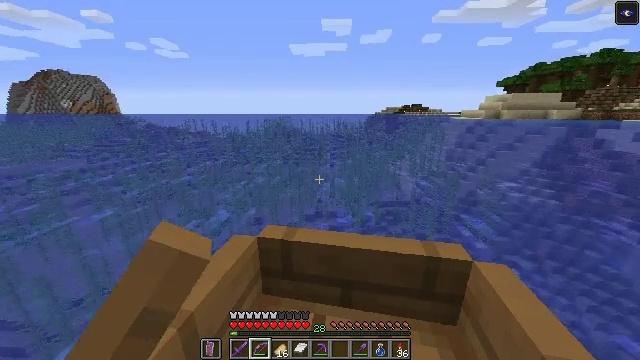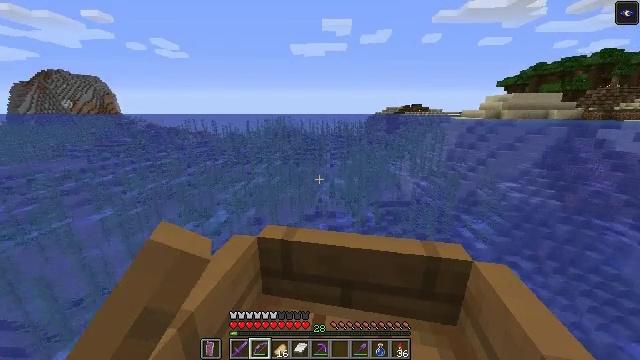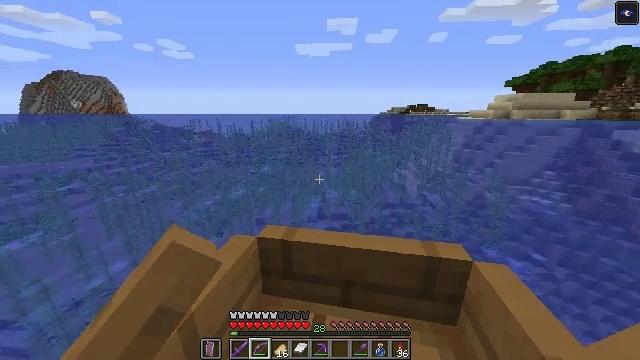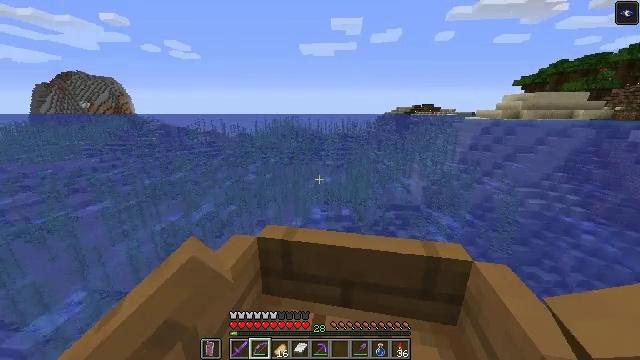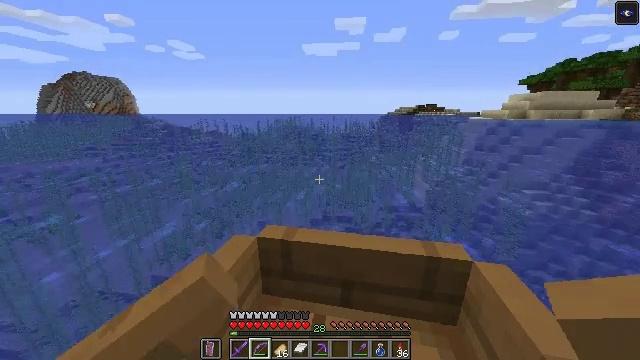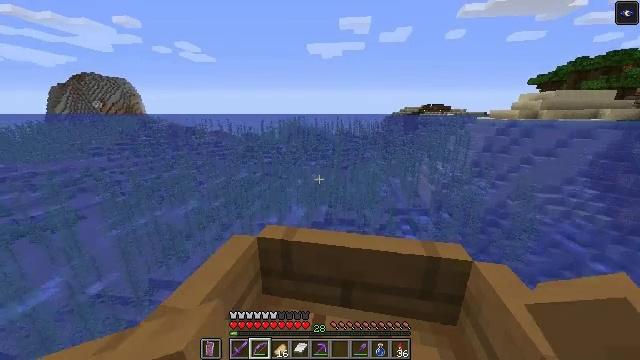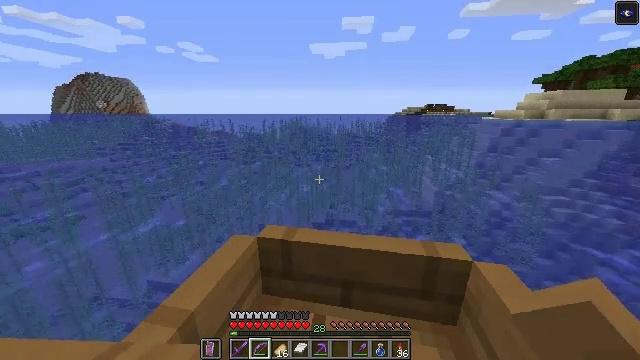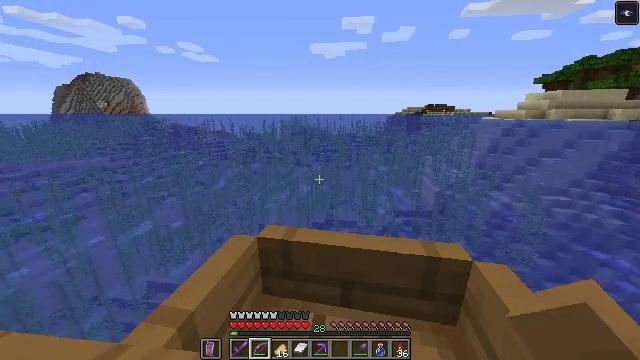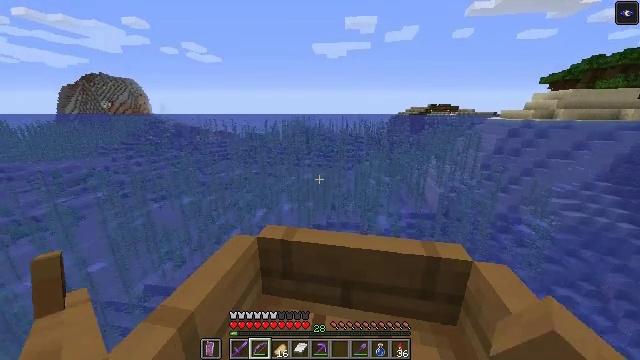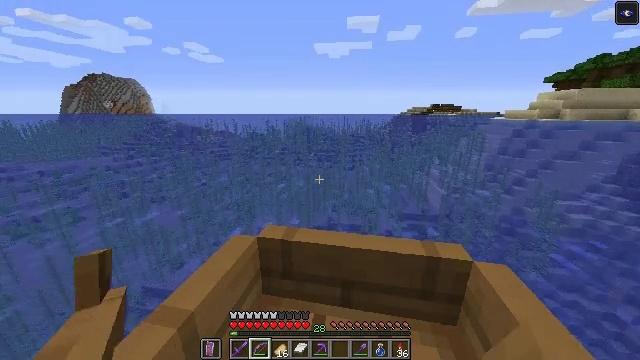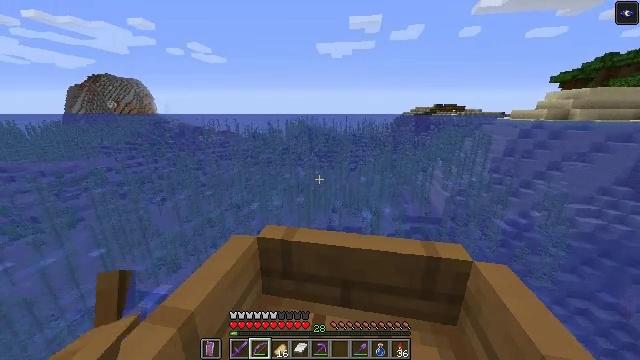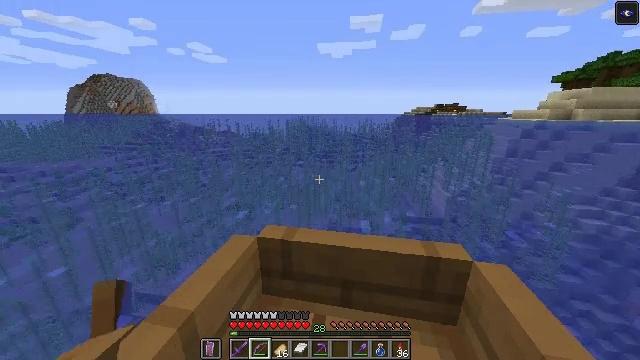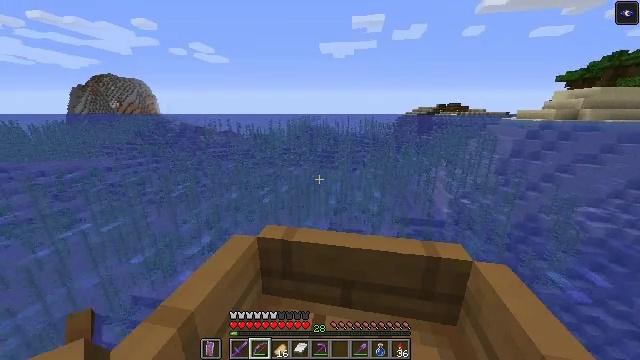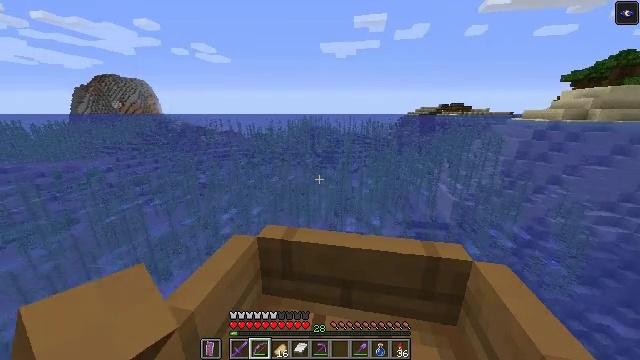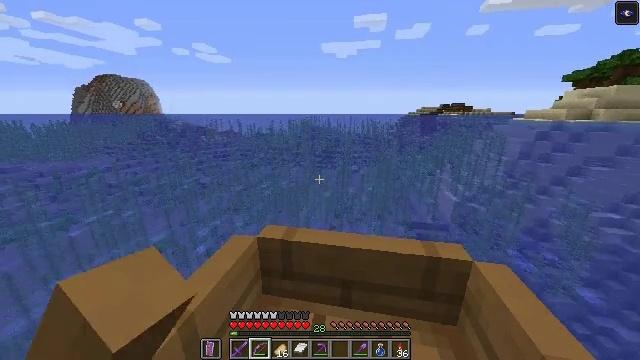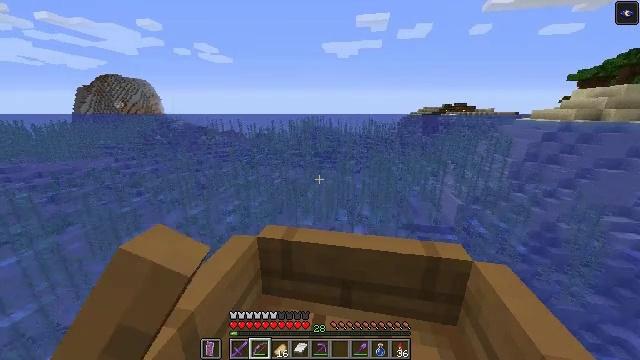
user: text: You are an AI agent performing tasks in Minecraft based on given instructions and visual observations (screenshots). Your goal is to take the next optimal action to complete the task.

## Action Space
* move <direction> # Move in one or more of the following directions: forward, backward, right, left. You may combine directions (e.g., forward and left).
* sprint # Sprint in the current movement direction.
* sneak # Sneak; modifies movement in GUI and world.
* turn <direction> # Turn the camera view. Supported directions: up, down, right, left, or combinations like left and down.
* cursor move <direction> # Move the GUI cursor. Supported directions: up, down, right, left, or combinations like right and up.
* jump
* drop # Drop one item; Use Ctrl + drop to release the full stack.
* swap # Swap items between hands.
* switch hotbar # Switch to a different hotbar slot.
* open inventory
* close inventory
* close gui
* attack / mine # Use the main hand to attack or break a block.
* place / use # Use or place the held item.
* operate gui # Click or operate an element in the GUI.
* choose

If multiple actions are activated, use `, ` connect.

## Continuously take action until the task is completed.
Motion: motion action
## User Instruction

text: Remove oak leaves from branches.
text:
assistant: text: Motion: move forward, sprint
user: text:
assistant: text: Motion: move forward, sprint
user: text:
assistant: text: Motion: move forward, sprint
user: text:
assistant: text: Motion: move forward, sprint
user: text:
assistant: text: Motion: move forward, sprint
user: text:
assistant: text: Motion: move forward, sprint
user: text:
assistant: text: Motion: move forward, sprint
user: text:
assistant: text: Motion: move forward, sprint
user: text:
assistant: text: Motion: move forward, sprint
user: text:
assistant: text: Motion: move forward, sprint
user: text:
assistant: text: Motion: move forward, sprint
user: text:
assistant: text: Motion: move forward, sprint
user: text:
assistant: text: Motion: move forward, sprint
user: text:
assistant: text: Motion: move forward, sprint
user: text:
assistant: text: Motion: move forward, sprint
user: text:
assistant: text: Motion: move forward, sprint
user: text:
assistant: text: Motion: move forward, sprint
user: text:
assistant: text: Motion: move forward, sprint
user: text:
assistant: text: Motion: move forward, sprint
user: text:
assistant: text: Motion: move forward, sprint
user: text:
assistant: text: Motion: move forward, sprint
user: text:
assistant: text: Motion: move forward, sprint
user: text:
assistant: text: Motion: move forward, sprint
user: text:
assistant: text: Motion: move forward, sprint
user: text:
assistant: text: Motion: move forward, sprint
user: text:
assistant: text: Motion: move forward, sprint
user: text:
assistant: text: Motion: move forward, sprint
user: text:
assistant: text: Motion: move forward, sprint
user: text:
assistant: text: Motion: move forward, sprint
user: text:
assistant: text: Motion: move forward, sprint